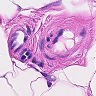
Metastatic tissue present: no